Question: In Android I am creating a Service, which will listen for sensor value change.
But my application keeps crashing whenever I open it. If I remove the Lines
'''
sensorManager = (SensorManager) getSystemService(SENSOR_SERVICE);
mAccelerometer = sensorManager.getDefaultSensor(Sensor.TYPE_ACCELEROMETER);
sensorManager.registerListener(this, mAccelerometer, SensorManager.SENSOR_DELAY_NORMAL);
'''
It works fine
I have created the Service class as following:
'''
public class CustomSensorService extends Service implements SensorEventListener{
static SensorManager sensorManager;
static Sensor mAccelerometer;
static Context mContext;
static final String LOG_TAG = "SimpleService";
@Override
public void onCreate() {
super.onCreate();
Toast.makeText(this,"Service Created",Toast.LENGTH_SHORT).show();
sensorManager = (SensorManager) getSystemService(SENSOR_SERVICE);
mAccelerometer = sensorManager.getDefaultSensor(Sensor.TYPE_ACCELEROMETER);
sensorManager.registerListener(this, mAccelerometer, SensorManager.SENSOR_DELAY_NORMAL);
}
@Override
public IBinder onBind(Intent intent) {
// TODO Auto-generated method stub
return null;
}
@Override
public void onAccuracyChanged(Sensor sensor, int accuracy) {
// TODO Auto-generated method stub
}
@Override
public void onSensorChanged(SensorEvent event) {
Log.d( LOG_TAG, "onSensorChanged" );
Toast.makeText(mContext,"Heelooo" , Toast.LENGTH_SHORT).show();
stopSelf();
}
'''
}
And my Activity as:
'''
public class MainActivity extends Activity {
Intent intent;
@Override
protected void onCreate(Bundle savedInstanceState) {
super.onCreate(savedInstanceState);
setContentView(R.layout.activity_main);
intent = new Intent(this, CustomSensorService.class);
}
@Override
public void onResume(){
super.onResume();
startService(intent);
}
}
'''
This is the Manifest
'''
<application
android:allowBackup="true"
android:icon="@drawable/ic_launcher"
android:label="@string/app_name"
android:theme="@style/AppTheme" >
<activity
android:name="com.example.learnandroidservice.MainActivity"
android:label="@string/app_name" >
<intent-filter>
<action android:name="android.intent.action.MAIN" />
<category android:name="android.intent.category.LAUNCHER" />
</intent-filter>
</activity>
<service android:name=".CustomSensorService"/>
</application>
'''
Trace:

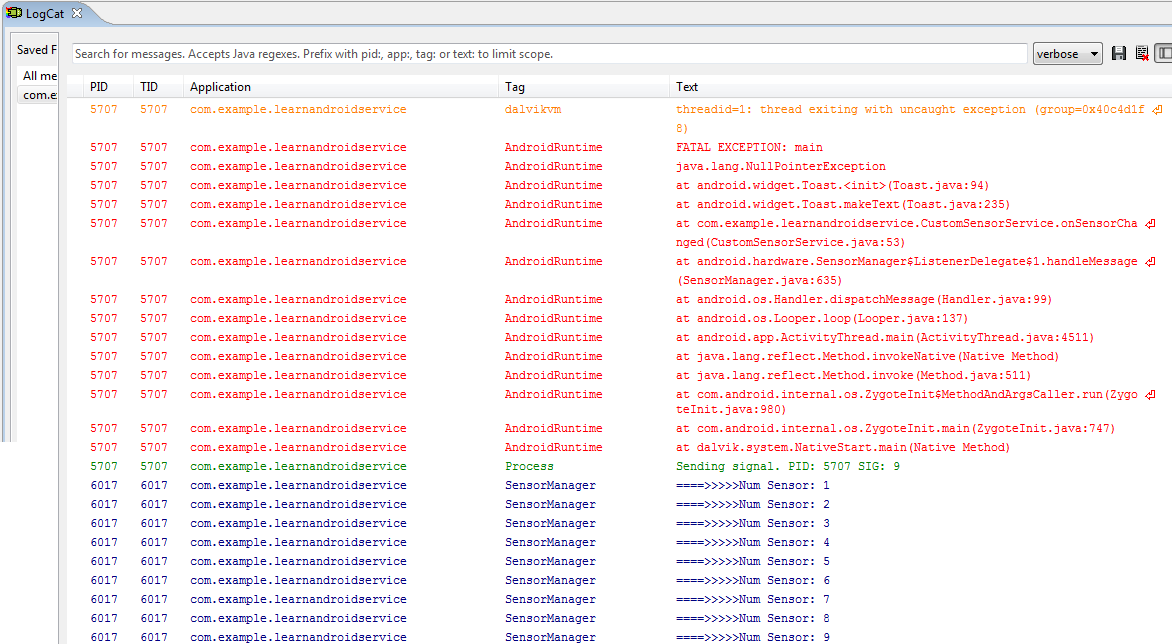
Answer: 'mContext' is null - you need to initialise it before you pass it to 'Toast.makeText()'.
'Service' is a context so you can just call
'''
Toast.makeText(this,"Heelooo" , Toast.LENGTH_SHORT).show();
'''
It works when you remove the lines you mention because then the SensorListener is never registered, and 'onSensorChanged' is never called.